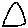
Label: triangle